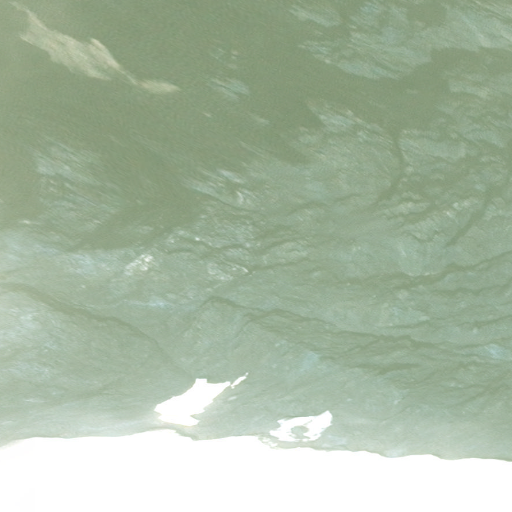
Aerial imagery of mountain in Alaska named Iceworm Peak containing only unknown